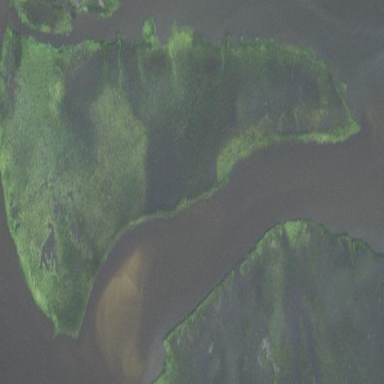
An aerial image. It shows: Wetland area.